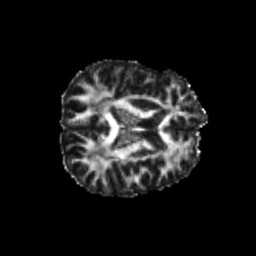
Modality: FA
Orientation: axial
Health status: healthy
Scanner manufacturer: philips
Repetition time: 7.395 s
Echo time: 0.08599 s